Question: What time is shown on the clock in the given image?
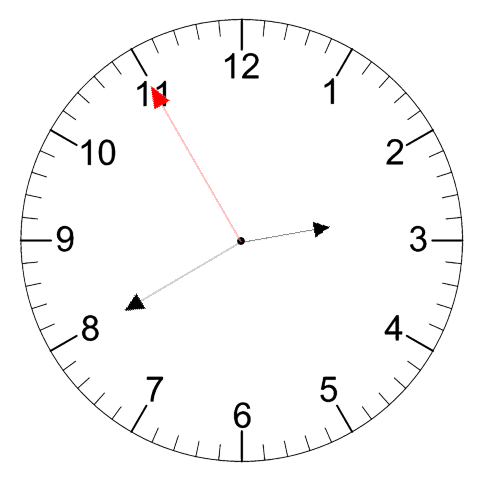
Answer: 02:39:55